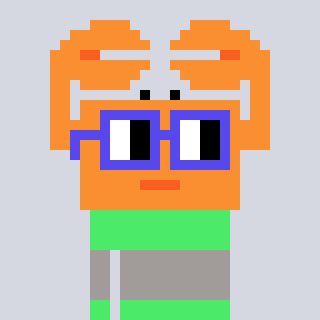
a pixel art character with square blue glasses, a crab-shaped head and a teal-colored body on a cool background